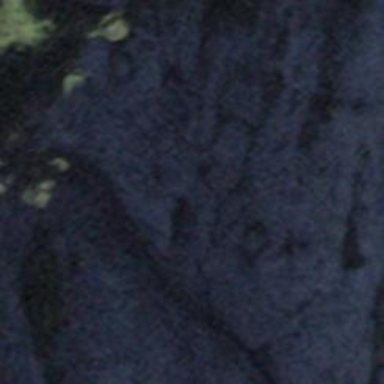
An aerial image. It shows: Natural cliff.